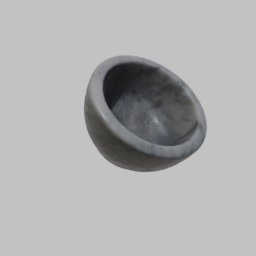
Label: tools